Question: I am storing the path names of images in plist (programmatically). While saving I took NSLog and below is what I have
'''
2013-08-04 15:25:24.044 XXX[12595:13d03] inserting data is 5===http://www.mysite.com/faces/ProjectUploadFiles/hotDeals/mobile_2013-08-04-07-42-37.25_tstdddd.png
2013-08-04 15:25:24.057 XXX[12595:13d03] inserting data is 4===http://www.mysite.com/faces/ProjectUploadFiles/hotDeals/mobile_2013-08-04-07-18-20.673_iphone_2.jpg
2013-08-04 15:25:24.086 XXX[12595:13d03] inserting data is 2===http://www.mysite.com/faces/ProjectUploadFiles/hotDeals/mobile_2013-07-21-03-14-29.292_Spare-Parts-summer-Ad-hyundai.jpg
2013-08-04 15:25:24.087 XXX[12595:13d03] inserting data is 1===http://www.mysite.com/faces/ProjectUploadFiles/hotDeals/mobile_2013-07-21-03-11-55.395_horizon.jpg
2013-08-04 15:25:24.089 XXX[12595:13d03] inserting data is 6===http://www.mysite.com/faces/ProjectUploadFiles/hotDeals/mobile_2013-08-04-08-03-29.371_2010.jpg
'''
the data is entered with id 5,4,2,1,6.
Now when I read this data, below is what I am getting.
'''
2013-08-04 15:27:28.251 XXX[12595:13d03] fetching URL == http://www.mysite.com/faces/ProjectUploadFiles/hotDeals/mobile_2013-08-04-07-18-20.673_iphone_2.jpg
2013-08-04 15:27:28.252 XXX[12595:13d03] fetching URL == http://www.mysite.com/faces/ProjectUploadFiles/hotDeals/mobile_2013-08-04-07-42-37.25_tstdddd.png
2013-08-04 15:27:28.252 XXX[12595:13d03] fetching URL == http://www.mysite.com/faces/ProjectUploadFiles/hotDeals/mobile_2013-07-21-03-11-55.395_horizon.jpg
2013-08-04 15:27:28.252 XXX[12595:13d03] fetching URL == http://www.mysite.com/faces/ProjectUploadFiles/hotDeals/mobile_2013-08-04-08-03-29.371_2010.jpg
2013-08-04 15:27:28.252 XXX[12595:13d03] fetching URL == http://www.mysite.com/faces/ProjectUploadFiles/hotDeals/mobile_2013-07-21-03-14-29.292_Spare-Parts-summer-Ad-hyundai.jpg
'''
means while fetching I get data with 4,5,1,6,2
When I double click plist, I have data with id sorted i.e. I have data as 1,2,4,5,6.
Any idea why plist is providing random data?
Below is the screen shot of plist that is getting generated.

---
## Edit 1
For Storing data, below is the code I have.
'''
- (void)connectionDidFinishLoading:(NSURLConnection *)connection {
news = [NSJSONSerialization JSONObjectWithData:data options:nil error:nil];
NSArray *paths = NSSearchPathForDirectoriesInDomains(NSDocumentDirectory, NSUserDomainMask, YES);
NSString *documentsDirectory = [paths objectAtIndex:0];
NSString *path = [documentsDirectory stringByAppendingPathComponent:@"Offers.plist"];
NSFileManager *fileManager = [NSFileManager defaultManager];
NSError *error;
if(![[NSFileManager defaultManager] removeItemAtPath:path error:&error])
{
//TODO: Handle/Log error
NSLog(@"files not deleted...");
} else {
NSLog(@"files deleted...");
}
if (![fileManager fileExistsAtPath: path])
{
path = [documentsDirectory stringByAppendingPathComponent: [NSString stringWithFormat: @"Offers.plist"] ];
}
NSMutableDictionary *data002 = [[NSMutableDictionary alloc] initWithContentsOfFile: path];
if ([fileManager fileExistsAtPath: path])
{
data002 = [[NSMutableDictionary alloc] initWithContentsOfFile: path];
}
else
{
// If the file doesn't exist, create an empty dictionary
data002 = [[NSMutableDictionary alloc] init];
}
int count;
for (count = 0; count < (int)[news count]; count++)
{
[data002 setObject:[[news objectAtIndex:count] objectForKey:@"imagePath"] forKey:[[news objectAtIndex:count] objectForKey:@"id"]];
[data002 writeToFile:path atomically:YES];
}
[data002 release];
}
'''
---
## Answer
What I did is instead of NSMutableDictionary I used NSMutableArray and all worked perfectly.
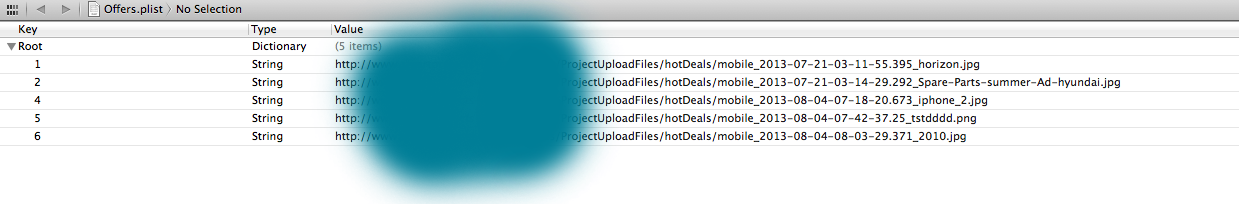
Answer: You plist is a dictionary, it has no order, just keys and values. If you need to store the order then change to use an array (of dictionaries) or use an additional file to store the order.
---
'data002' is a dictionary. That's what makes your plist a dictionary (when you call 'writeToFile:'). If you want to maintain the relative order you need to decide which approach you want to take and then create an 'NSArray' of the items in order and use 'writeToFile:' on the array to save it.